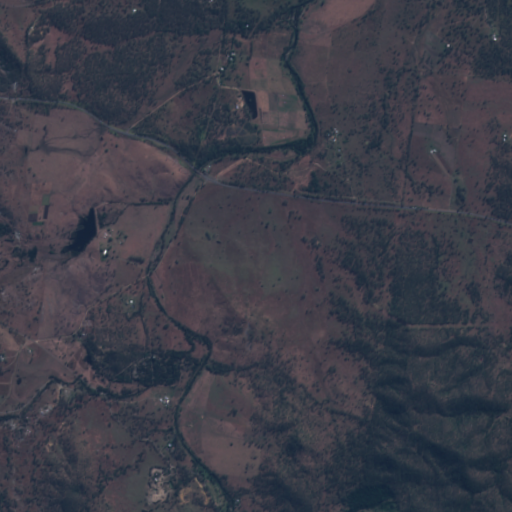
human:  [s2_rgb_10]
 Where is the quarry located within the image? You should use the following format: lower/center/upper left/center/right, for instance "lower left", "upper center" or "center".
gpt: The quarry is located in the lower left of the image.
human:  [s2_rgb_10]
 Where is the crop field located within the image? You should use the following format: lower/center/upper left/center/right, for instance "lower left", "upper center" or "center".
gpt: There is no crop field in the image.